Interaction volume radius: 5 \u00c5
Interaction volume height: 30 \u00c5
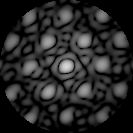
Disorder parameter: 0.3278